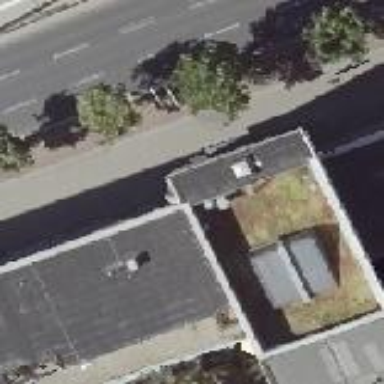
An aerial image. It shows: Part of building.